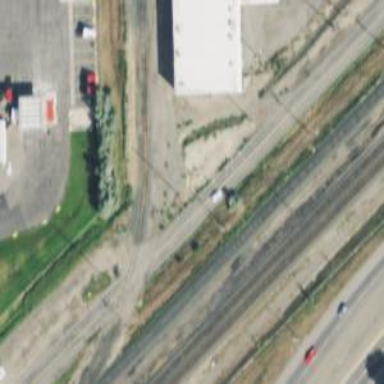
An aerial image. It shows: Railway siding for service.